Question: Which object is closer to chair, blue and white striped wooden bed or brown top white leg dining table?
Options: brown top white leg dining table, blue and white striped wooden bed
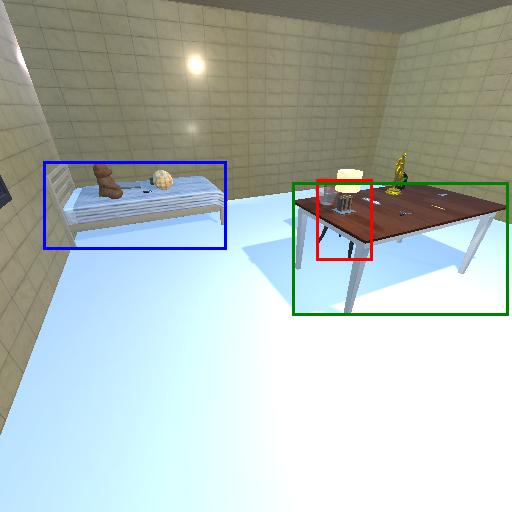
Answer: brown top white leg dining table